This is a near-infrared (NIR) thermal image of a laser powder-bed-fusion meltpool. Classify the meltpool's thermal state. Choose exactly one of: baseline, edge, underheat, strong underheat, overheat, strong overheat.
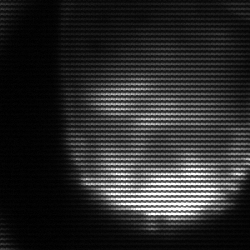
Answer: edge